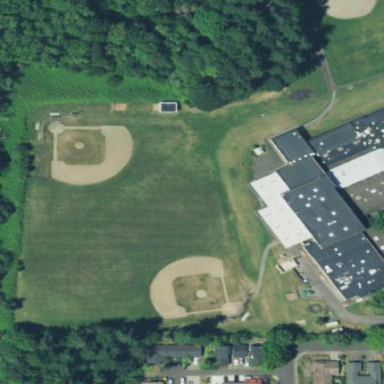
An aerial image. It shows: Baseball pitch for leisure and sports activities.